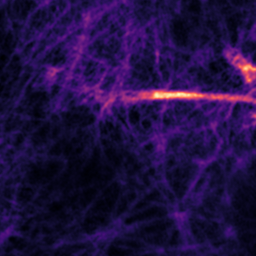
Label: Super-resolution F-actin image